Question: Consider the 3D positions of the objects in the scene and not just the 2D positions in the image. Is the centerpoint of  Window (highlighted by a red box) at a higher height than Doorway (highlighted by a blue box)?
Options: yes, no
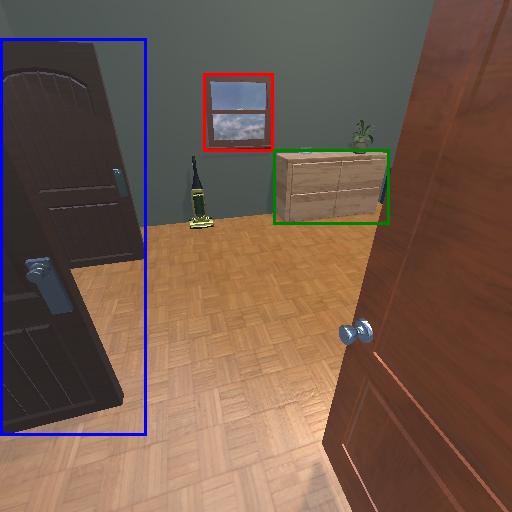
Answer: yes